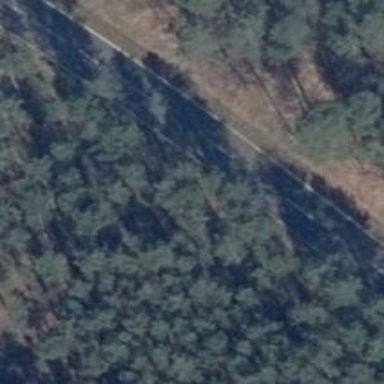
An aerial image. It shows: Tertiary road with asphalt surface.